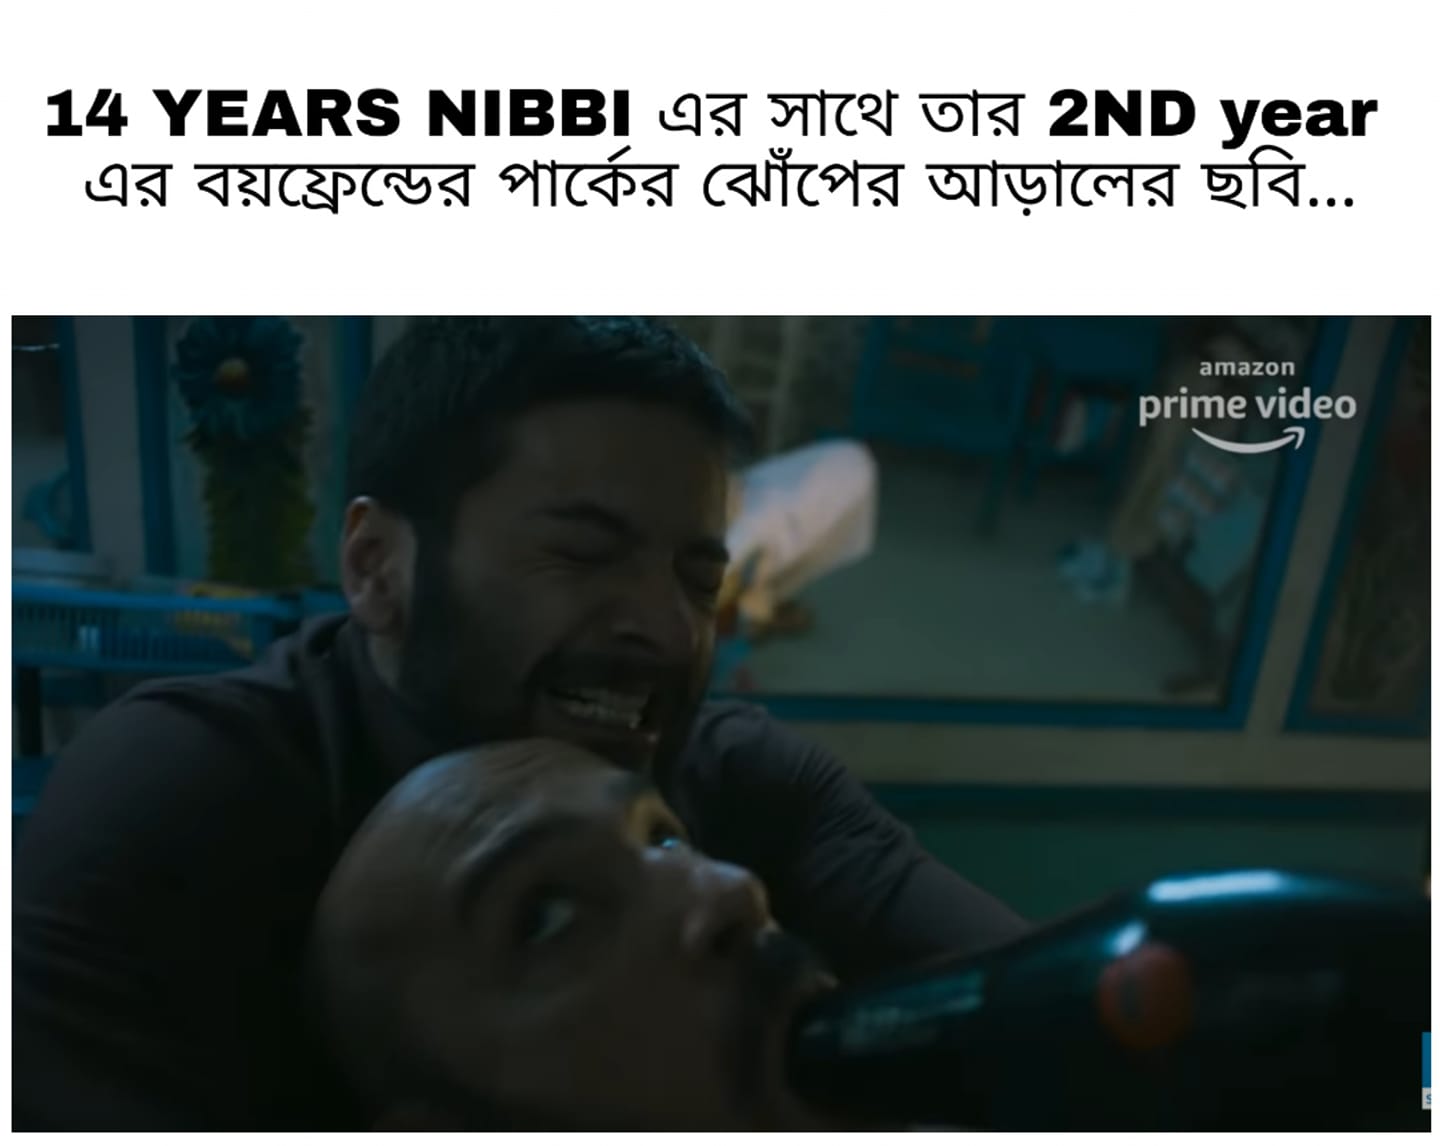
Caption: 14 years NIBBI এর সাথে তার 2ND year এর বয়ফ্রেন্ডের পার্কের ঝোপের আড়ালের ছবি
Label: hate